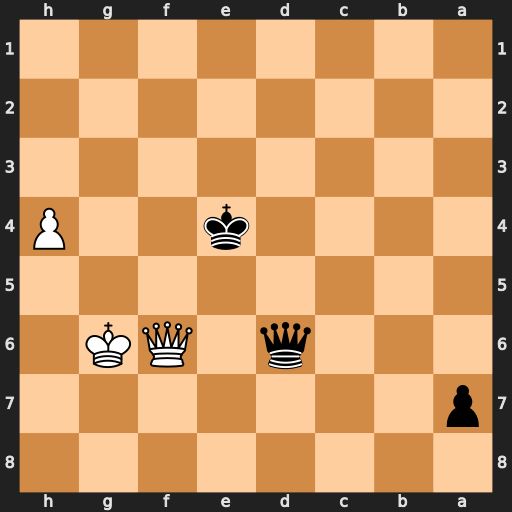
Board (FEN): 8/p7/3q1QK1/8/4k2P/8/8/8
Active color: b
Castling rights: -
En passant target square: -
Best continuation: Qxf6+ Kxf6 a5 Kg7 a4 h5 a3 h6 a2 Kg8 a1=Q